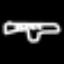
Label: airplane